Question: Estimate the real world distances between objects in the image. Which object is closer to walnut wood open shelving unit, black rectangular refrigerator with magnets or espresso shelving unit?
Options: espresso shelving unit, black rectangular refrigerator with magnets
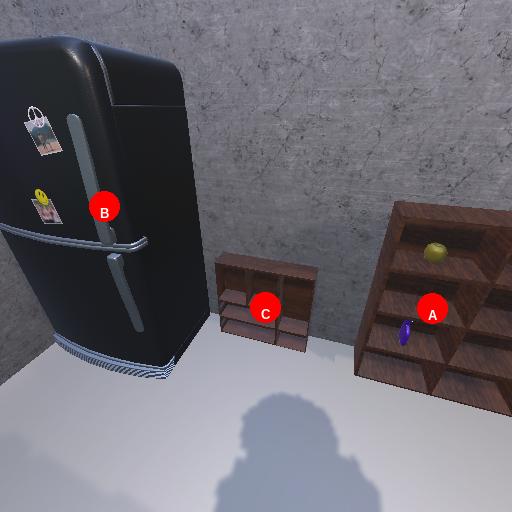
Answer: espresso shelving unit